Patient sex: M
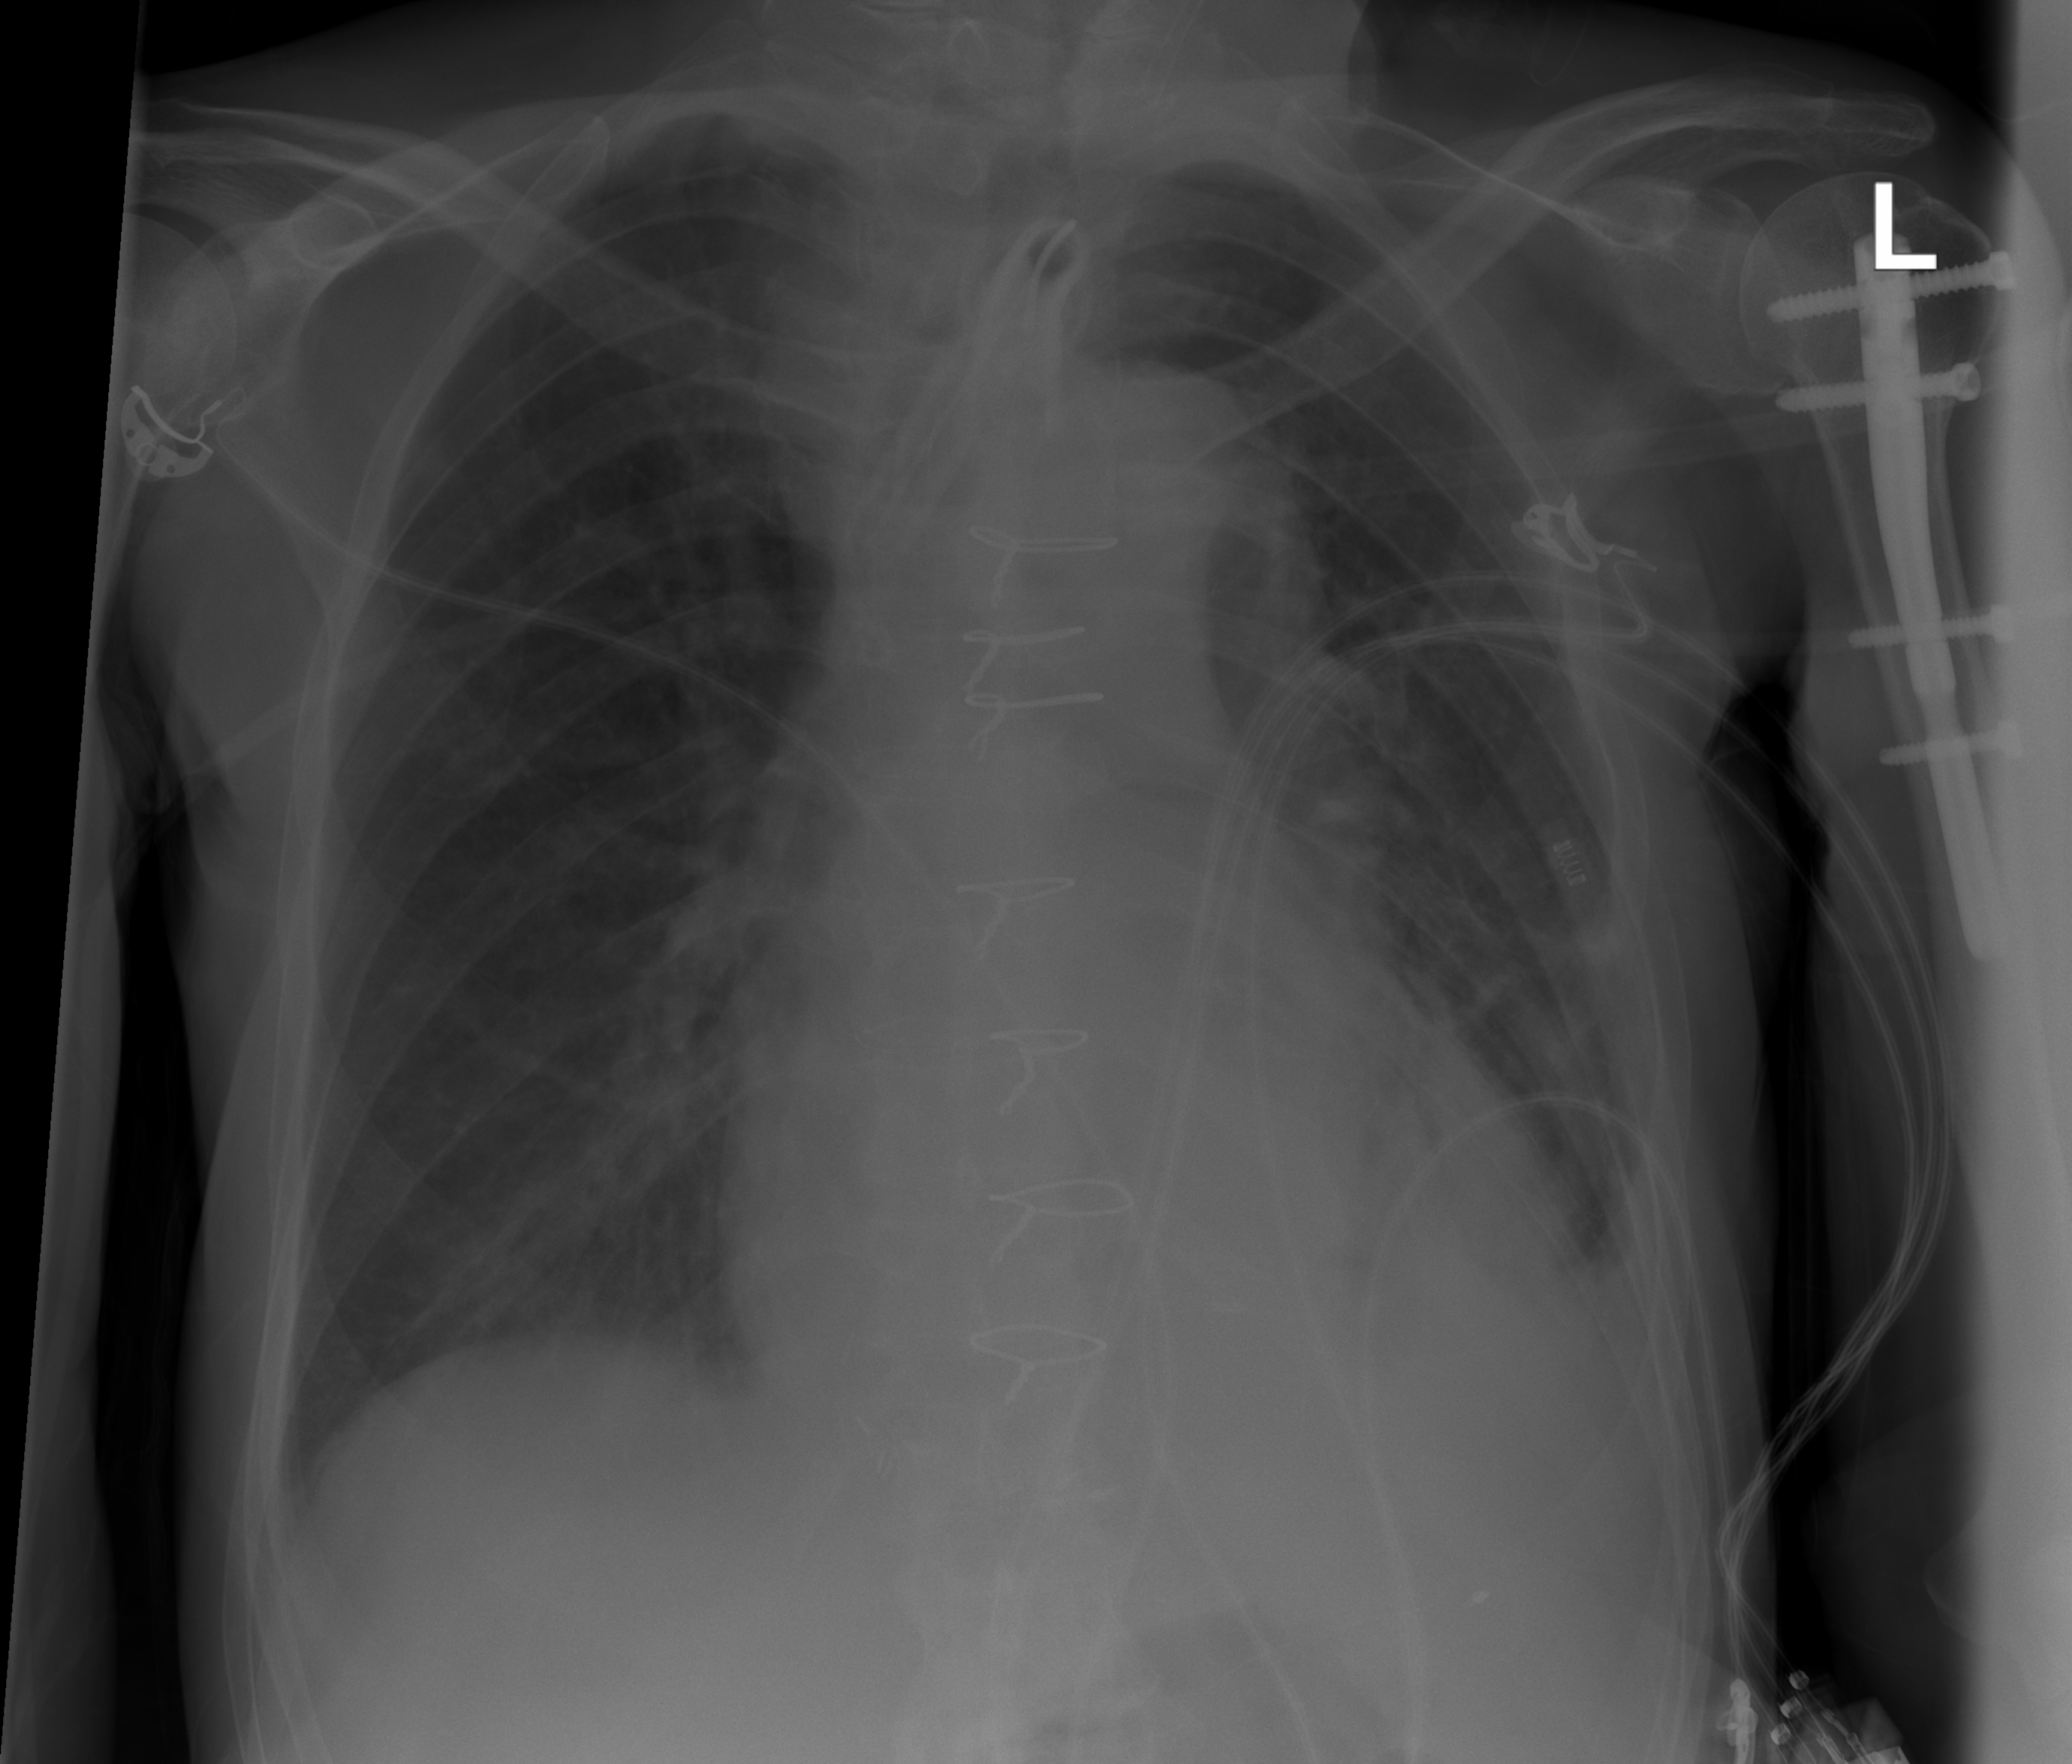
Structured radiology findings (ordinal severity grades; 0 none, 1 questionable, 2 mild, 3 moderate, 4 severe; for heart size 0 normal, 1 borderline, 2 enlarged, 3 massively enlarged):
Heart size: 2
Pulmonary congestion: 0
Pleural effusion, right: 0
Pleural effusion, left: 2
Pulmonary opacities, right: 0
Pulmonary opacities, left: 0
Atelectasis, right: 0
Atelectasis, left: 2